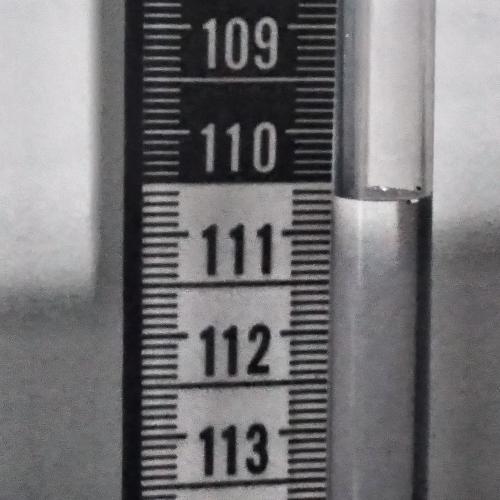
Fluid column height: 110.7 cm